Question: The pop-up type thing (when you press the share button) shown in this picture:
How can I make this in XCode?
EDIT: Sorry this wasn't clear, but I mean the actual container that appears when you press share, ignore the arrow
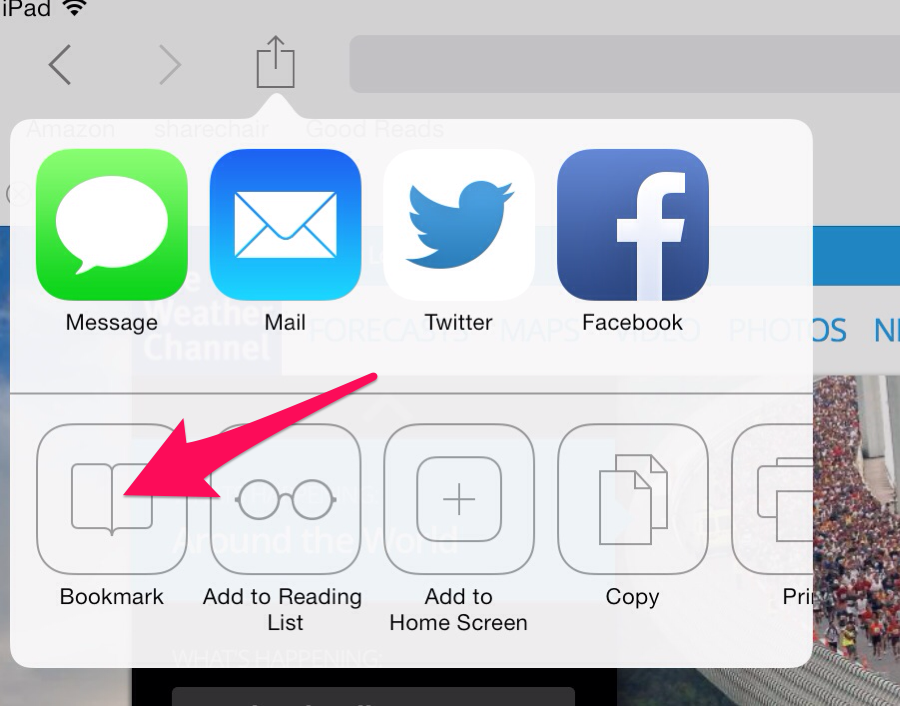
Answer: The entire container for all of these buttons is a 'UIPopoverController', but that single button, or that type of popover, is the 'UIActivityViewController'. You can show the default one, which is context aware, and you can also create your own 'UIActivity' subclass to perform custom activities.